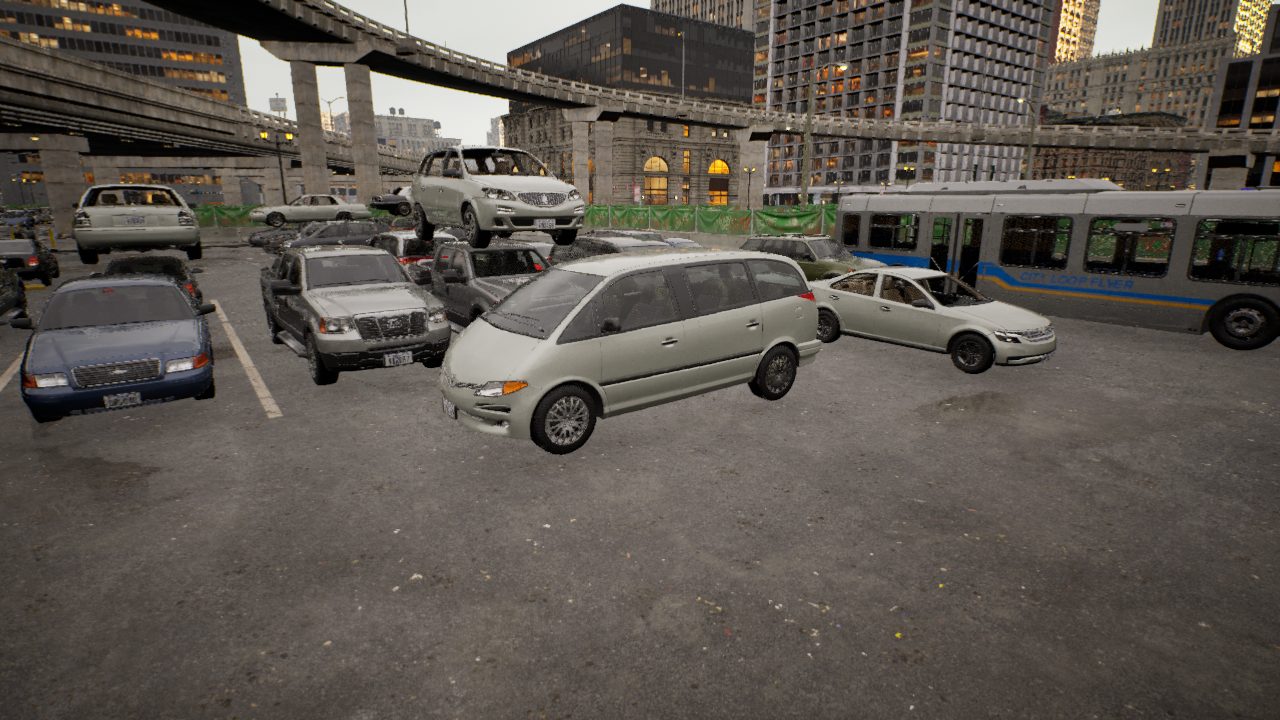
Venue: arterial
Lighting: golden hour
Vehicle rig: minivan